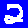
Digit: 2